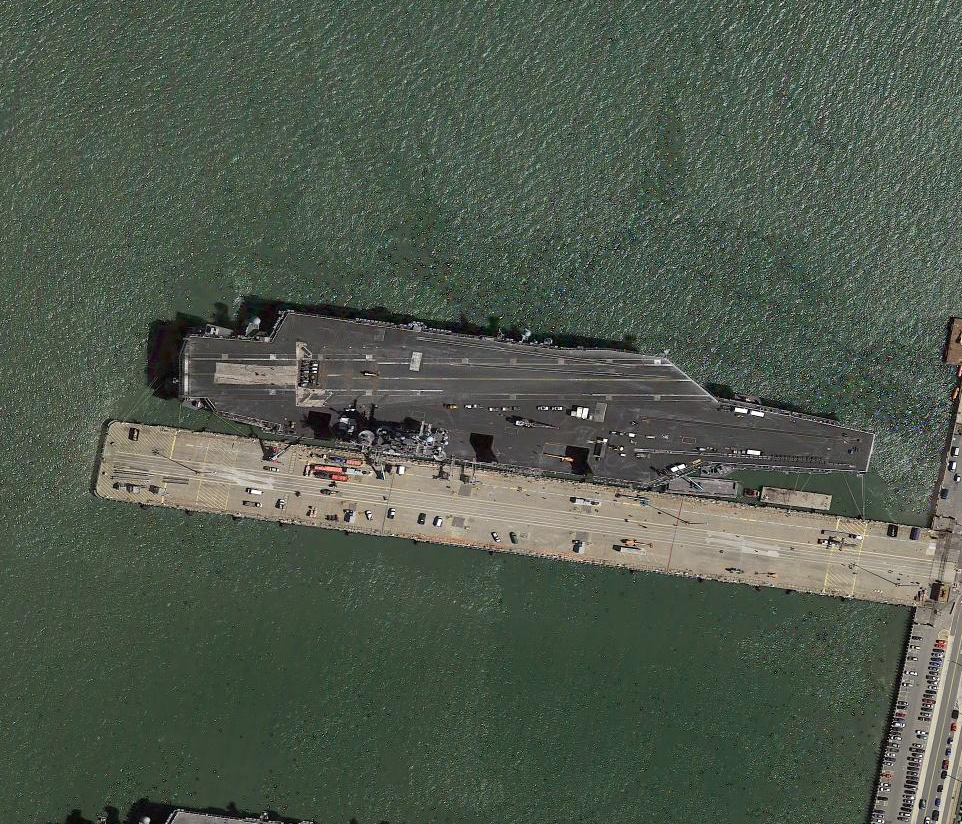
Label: aircraft_carrier